Interaction volume radius: 5 \u00c5
Interaction volume height: 30 \u00c5
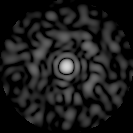
Disorder parameter: 0.8768